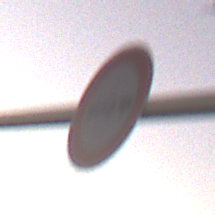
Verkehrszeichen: VerbotPersonenkraftwagenMitAnhaenger
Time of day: Dawn
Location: Outdoor (RoadRail)
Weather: Clear
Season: NotSpecified
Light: Natural